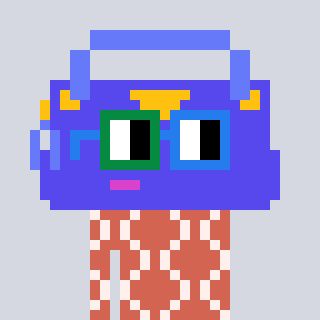
a pixel art character with square green and blue glasses, a bag-shaped head and a peachy-colored body on a cool background